Here is the time-frequency representation (spectrogram) of a rolling-element bearing's vibration measurement. Determine the bearing's health state. Answer with exactly one of: normal, inner_race, outer_race, ball.
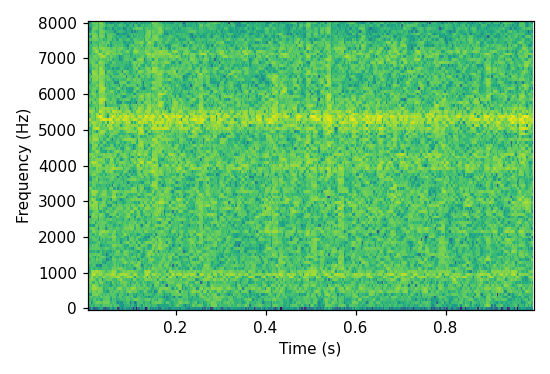
Answer: inner_race